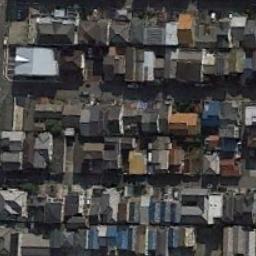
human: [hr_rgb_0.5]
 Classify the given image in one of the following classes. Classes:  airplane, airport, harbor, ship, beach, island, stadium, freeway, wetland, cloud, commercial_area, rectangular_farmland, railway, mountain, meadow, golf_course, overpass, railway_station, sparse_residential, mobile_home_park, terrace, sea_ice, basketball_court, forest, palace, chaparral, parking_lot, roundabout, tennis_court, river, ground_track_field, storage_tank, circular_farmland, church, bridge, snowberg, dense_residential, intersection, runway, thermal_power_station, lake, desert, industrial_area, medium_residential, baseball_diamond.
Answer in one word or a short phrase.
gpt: dense_residential